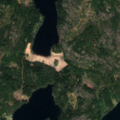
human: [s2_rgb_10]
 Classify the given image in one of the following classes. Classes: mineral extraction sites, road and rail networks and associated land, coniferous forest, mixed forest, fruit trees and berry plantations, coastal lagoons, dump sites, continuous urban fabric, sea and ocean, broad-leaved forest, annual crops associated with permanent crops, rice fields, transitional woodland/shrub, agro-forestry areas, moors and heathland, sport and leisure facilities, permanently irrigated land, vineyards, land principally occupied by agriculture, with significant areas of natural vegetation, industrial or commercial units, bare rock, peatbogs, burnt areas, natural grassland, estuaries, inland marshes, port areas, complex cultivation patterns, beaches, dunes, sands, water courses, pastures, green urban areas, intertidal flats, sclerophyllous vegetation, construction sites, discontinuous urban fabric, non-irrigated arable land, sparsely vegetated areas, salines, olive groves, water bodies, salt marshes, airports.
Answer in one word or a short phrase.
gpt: coniferous forest, mixed forest